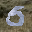
Label: 5